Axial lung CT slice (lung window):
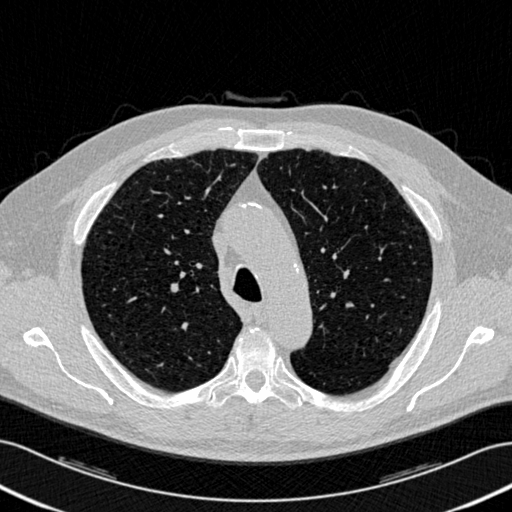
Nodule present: yes
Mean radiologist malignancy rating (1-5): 1.5